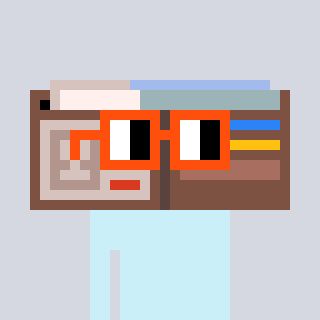
a pixel art character with square orange glasses, a wallet-shaped head and a green-colored body on a cool background